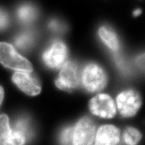
Tissue sample: colon
Magnification: 5.0x
Cell type: B cells
Senescence state: senescent